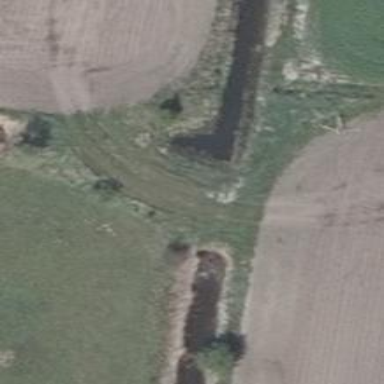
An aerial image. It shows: Culvert tunnel.